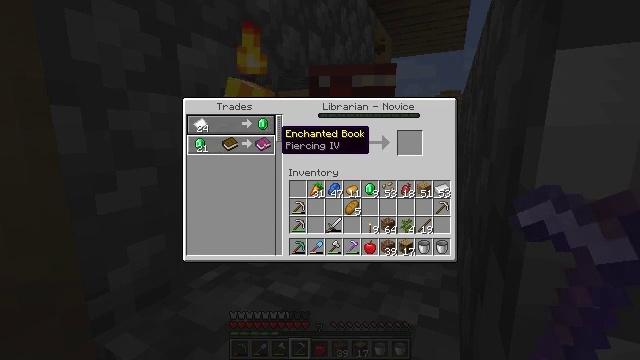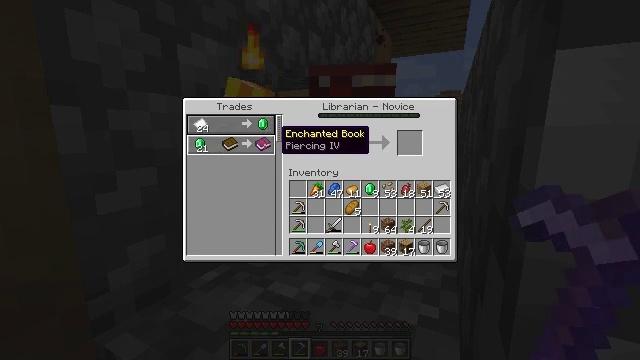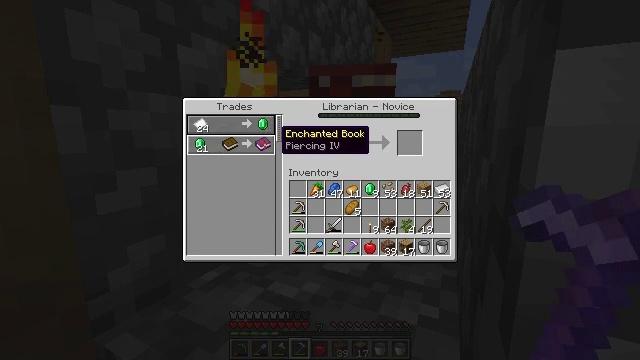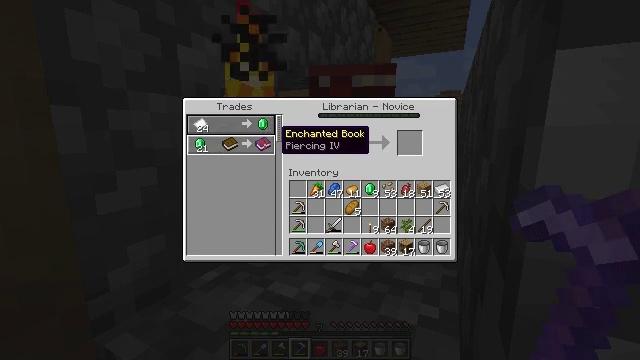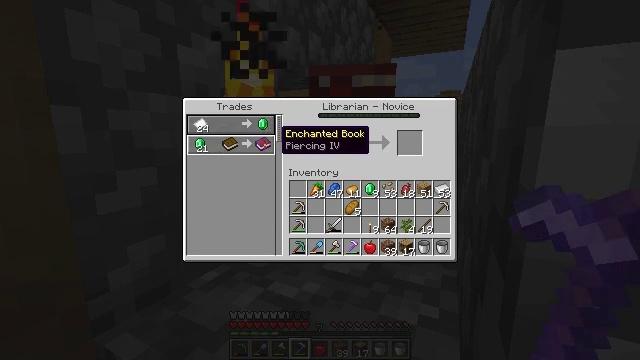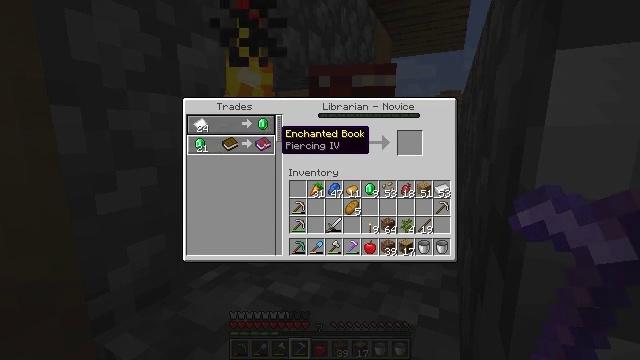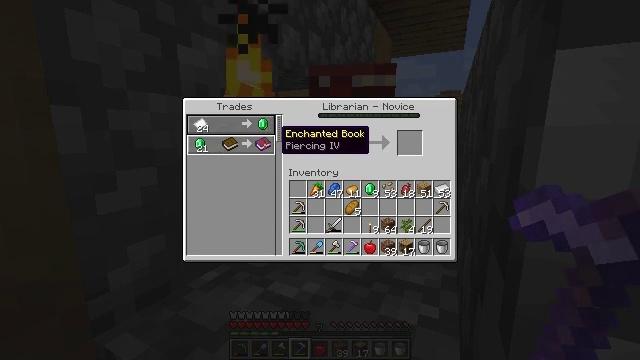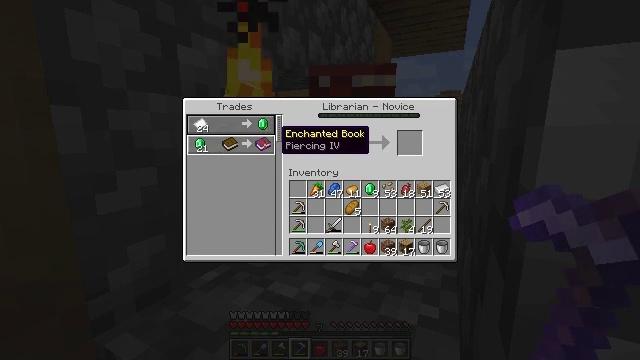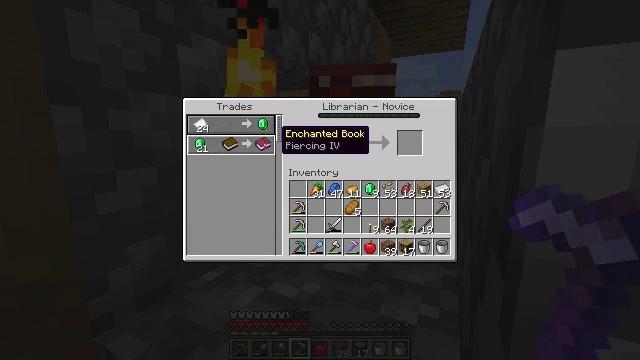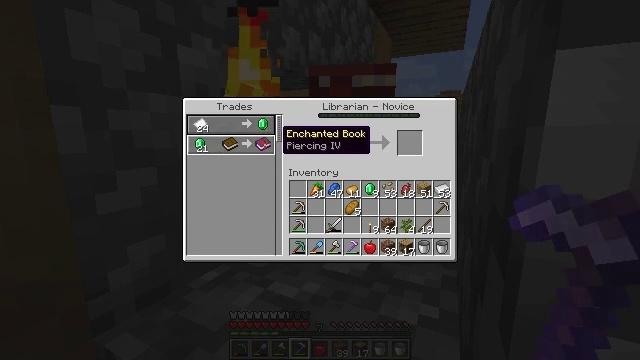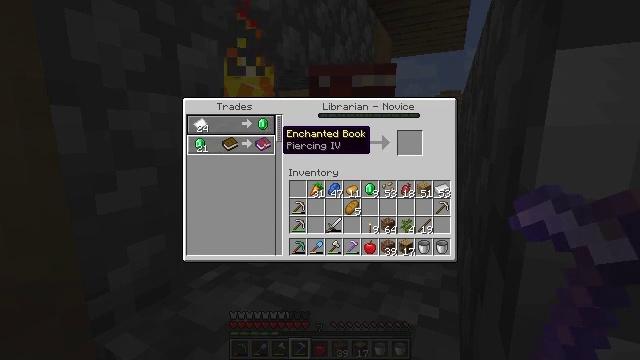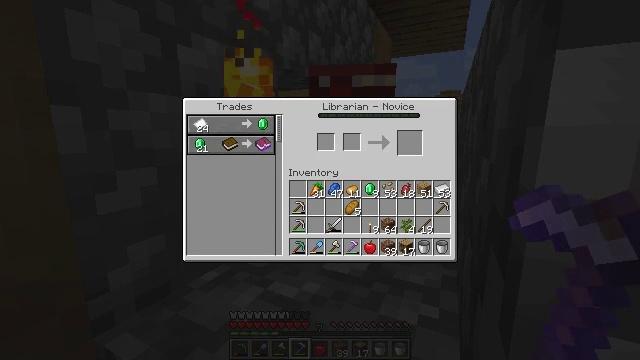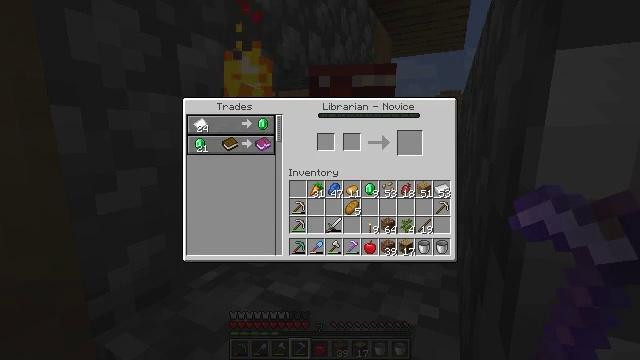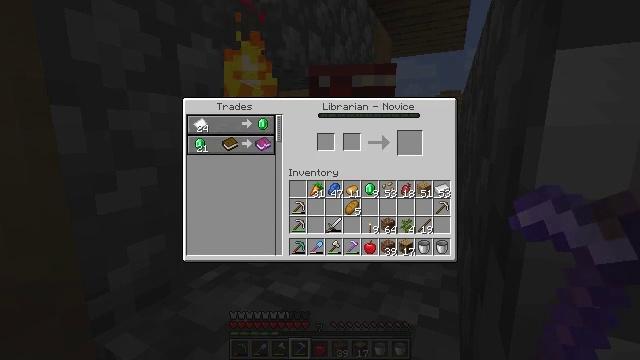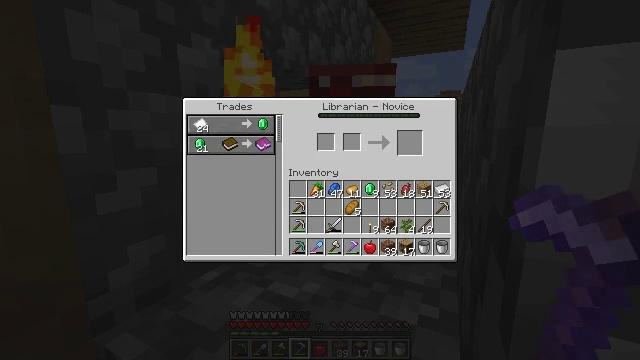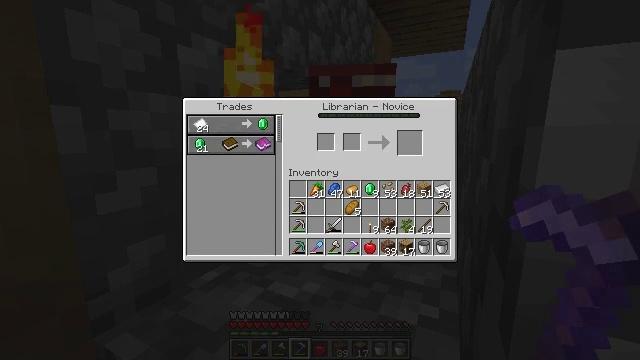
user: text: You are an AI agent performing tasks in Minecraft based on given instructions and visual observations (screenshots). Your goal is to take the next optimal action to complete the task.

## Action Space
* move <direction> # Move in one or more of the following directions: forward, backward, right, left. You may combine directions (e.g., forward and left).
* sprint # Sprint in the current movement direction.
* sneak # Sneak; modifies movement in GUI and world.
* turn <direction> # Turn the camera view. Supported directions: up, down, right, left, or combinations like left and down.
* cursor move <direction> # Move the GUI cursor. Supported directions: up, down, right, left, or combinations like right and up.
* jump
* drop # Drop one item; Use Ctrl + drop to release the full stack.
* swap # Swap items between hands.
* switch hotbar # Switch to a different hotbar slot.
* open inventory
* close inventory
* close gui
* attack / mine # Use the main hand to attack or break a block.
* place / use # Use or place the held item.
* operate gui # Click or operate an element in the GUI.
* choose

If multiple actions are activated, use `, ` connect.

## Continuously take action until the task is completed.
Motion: motion action
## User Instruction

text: Mine the sugar cane near rivers.
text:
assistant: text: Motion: no_op
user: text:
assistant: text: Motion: no_op
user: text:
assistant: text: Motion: no_op
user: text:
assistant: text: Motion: no_op
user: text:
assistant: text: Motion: no_op
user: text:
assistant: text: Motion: no_op
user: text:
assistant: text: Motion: no_op
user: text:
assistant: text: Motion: no_op
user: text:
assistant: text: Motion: no_op
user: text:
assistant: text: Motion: no_op
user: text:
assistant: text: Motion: no_op
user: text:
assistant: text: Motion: no_op
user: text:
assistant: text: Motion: no_op
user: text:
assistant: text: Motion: no_op
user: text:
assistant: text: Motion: no_op
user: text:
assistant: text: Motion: no_op
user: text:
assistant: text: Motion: no_op
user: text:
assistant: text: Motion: no_op
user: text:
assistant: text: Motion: no_op
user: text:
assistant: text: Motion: no_op
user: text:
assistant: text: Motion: no_op
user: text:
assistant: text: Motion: no_op
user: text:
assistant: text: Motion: no_op
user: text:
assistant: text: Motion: no_op
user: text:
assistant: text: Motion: no_op
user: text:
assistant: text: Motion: no_op
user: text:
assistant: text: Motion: no_op
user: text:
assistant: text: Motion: no_op
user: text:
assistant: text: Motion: no_op
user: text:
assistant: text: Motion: no_op